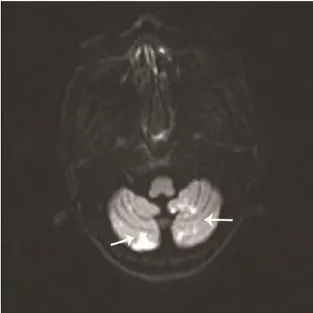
Imageological changes after admission. Diffusion-weighted imaging (DWI) performed after admission to our hospital in December 2017 showed multiple scattered hyperintense areas in the. Right, and ,left cerebellar hemispheres.
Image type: radiology (mri)